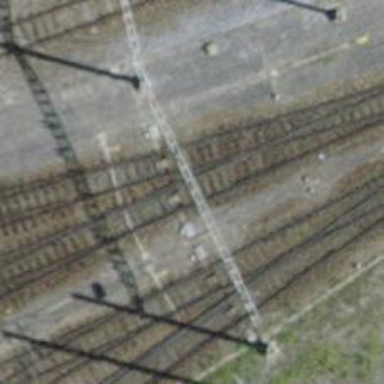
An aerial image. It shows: Railway switch.